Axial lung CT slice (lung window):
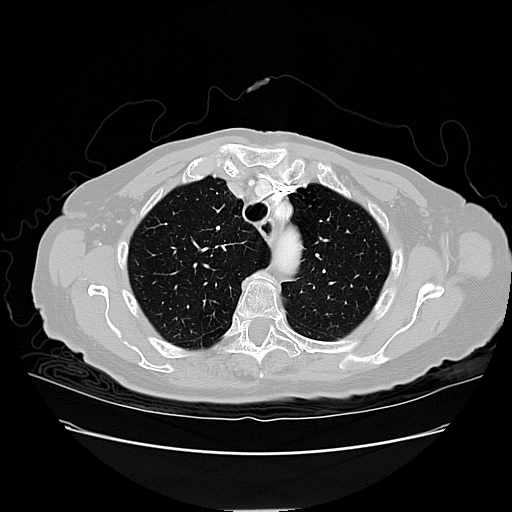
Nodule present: no